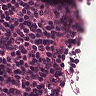
Metastatic tissue present: no